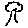
Label: tree